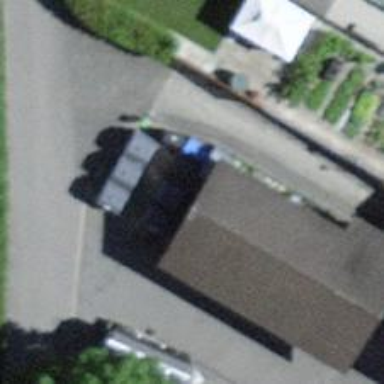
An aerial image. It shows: Recycling container in the area designated for recycling.